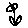
Label: flower